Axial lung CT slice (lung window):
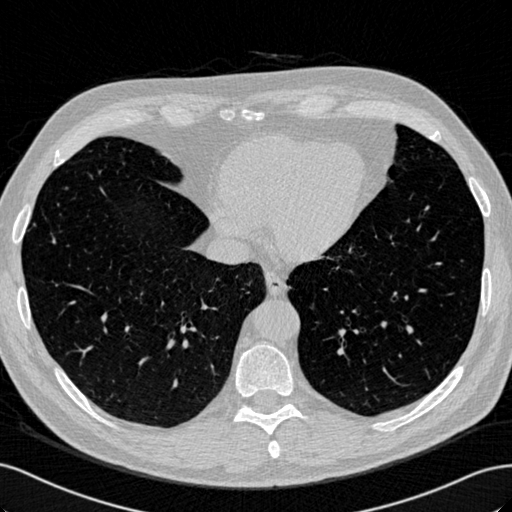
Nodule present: no